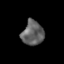
Tissue: skin
Cell type: Epithelial cells
Senescence score: 0.1706
Nuclear area (px): 514
Mean DAPI intensity: 98.521